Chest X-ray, AP view. Patient: 63 years old, sex F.
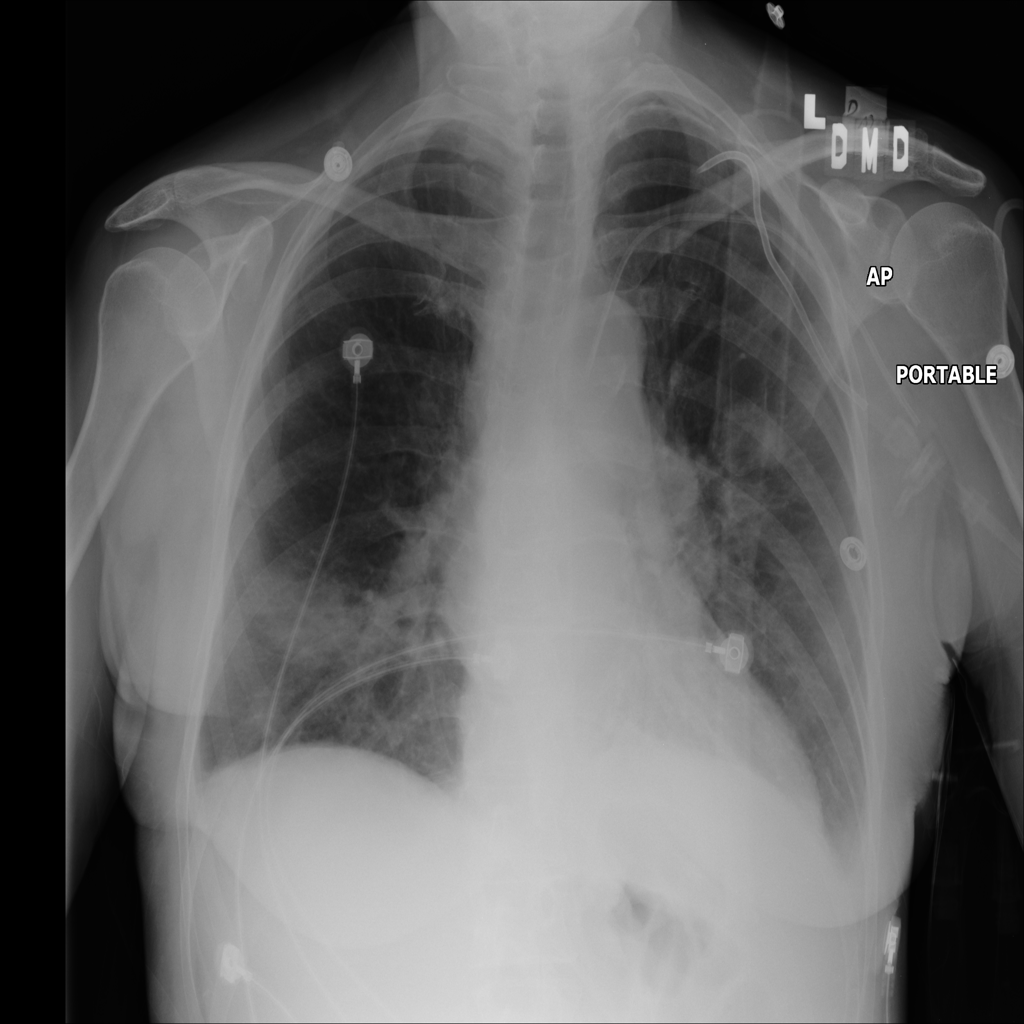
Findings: Infiltration, Pneumothorax